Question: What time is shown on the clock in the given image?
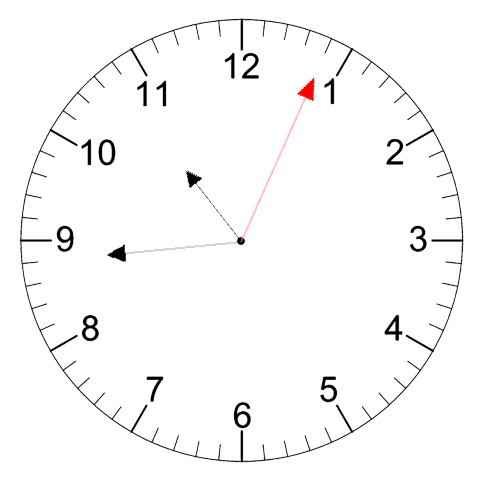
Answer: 10:44:04